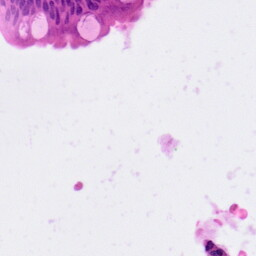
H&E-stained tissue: Pancreatic